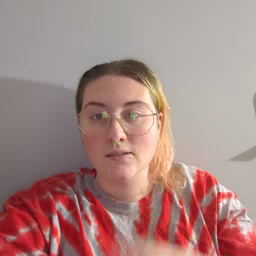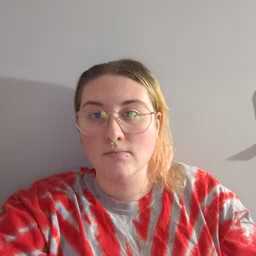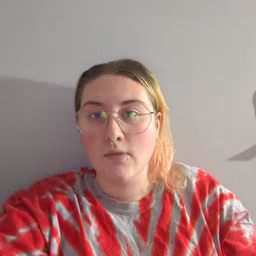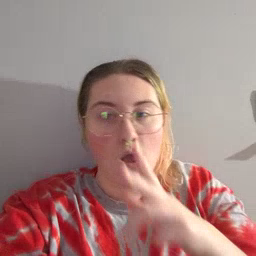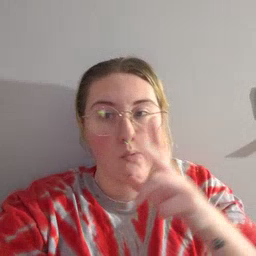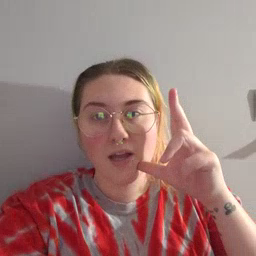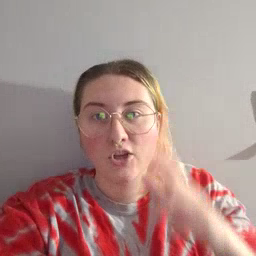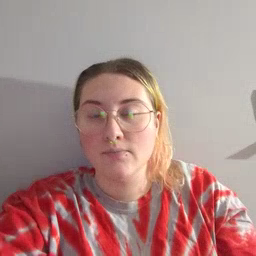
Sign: underwear